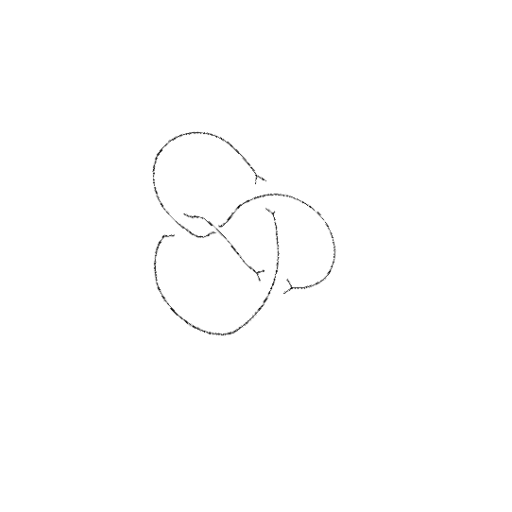
Crossing number: 4